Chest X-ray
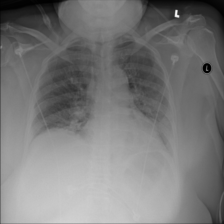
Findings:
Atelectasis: negative
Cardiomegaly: negative
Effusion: negative
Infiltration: negative
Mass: negative
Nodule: negative
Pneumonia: negative
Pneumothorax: negative
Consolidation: negative
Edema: positive
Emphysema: negative
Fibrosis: negative
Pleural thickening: negative
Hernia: negative